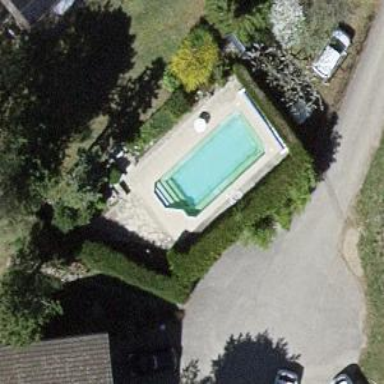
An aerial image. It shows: Swimming pool located in leisure land.